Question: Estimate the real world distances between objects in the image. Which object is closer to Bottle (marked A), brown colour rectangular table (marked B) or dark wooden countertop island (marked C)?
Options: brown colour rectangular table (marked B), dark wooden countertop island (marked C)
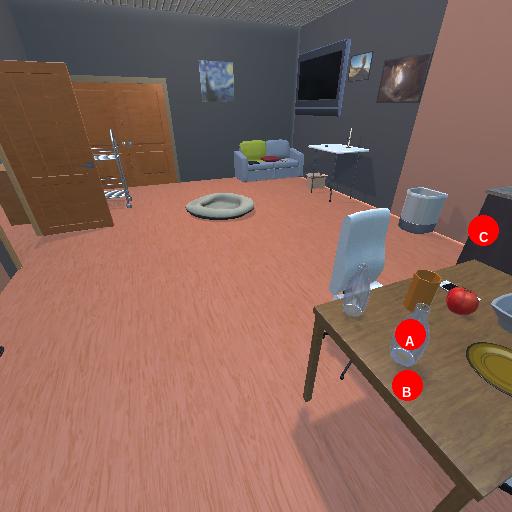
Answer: brown colour rectangular table (marked B)